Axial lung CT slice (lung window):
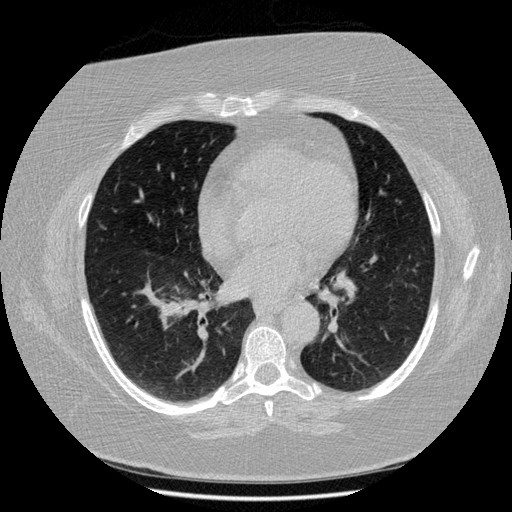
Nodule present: no